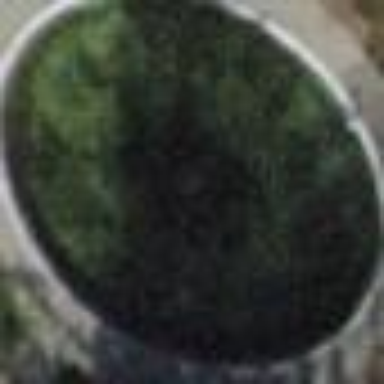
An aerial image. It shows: Fountain.